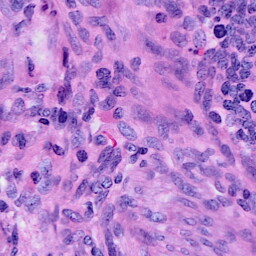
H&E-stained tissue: Cervix